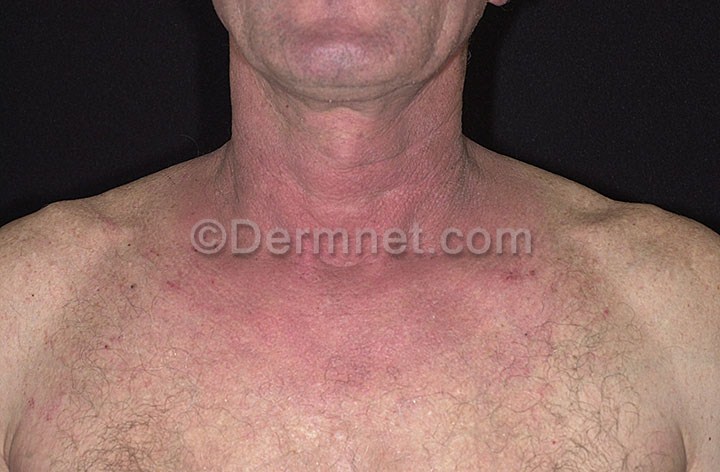
Disease: Poison Ivy Photos and other Contact Dermatitis